Question: 'Couchbase' comes with a big DB of beers. The 2ms fetch time are impressive but I don't understand what the following map function actually does:
'''
function(doc, meta) {
switch(doc.type) {
case "brewery":
emit([meta.id]);
break;
case "beer":
if (doc.brewery_id) {
emit([doc.brewery_id, meta.id]);
}
break;
}
}
'''
I can't wrap my brain around it. Where is this 'meta' thing coming from?

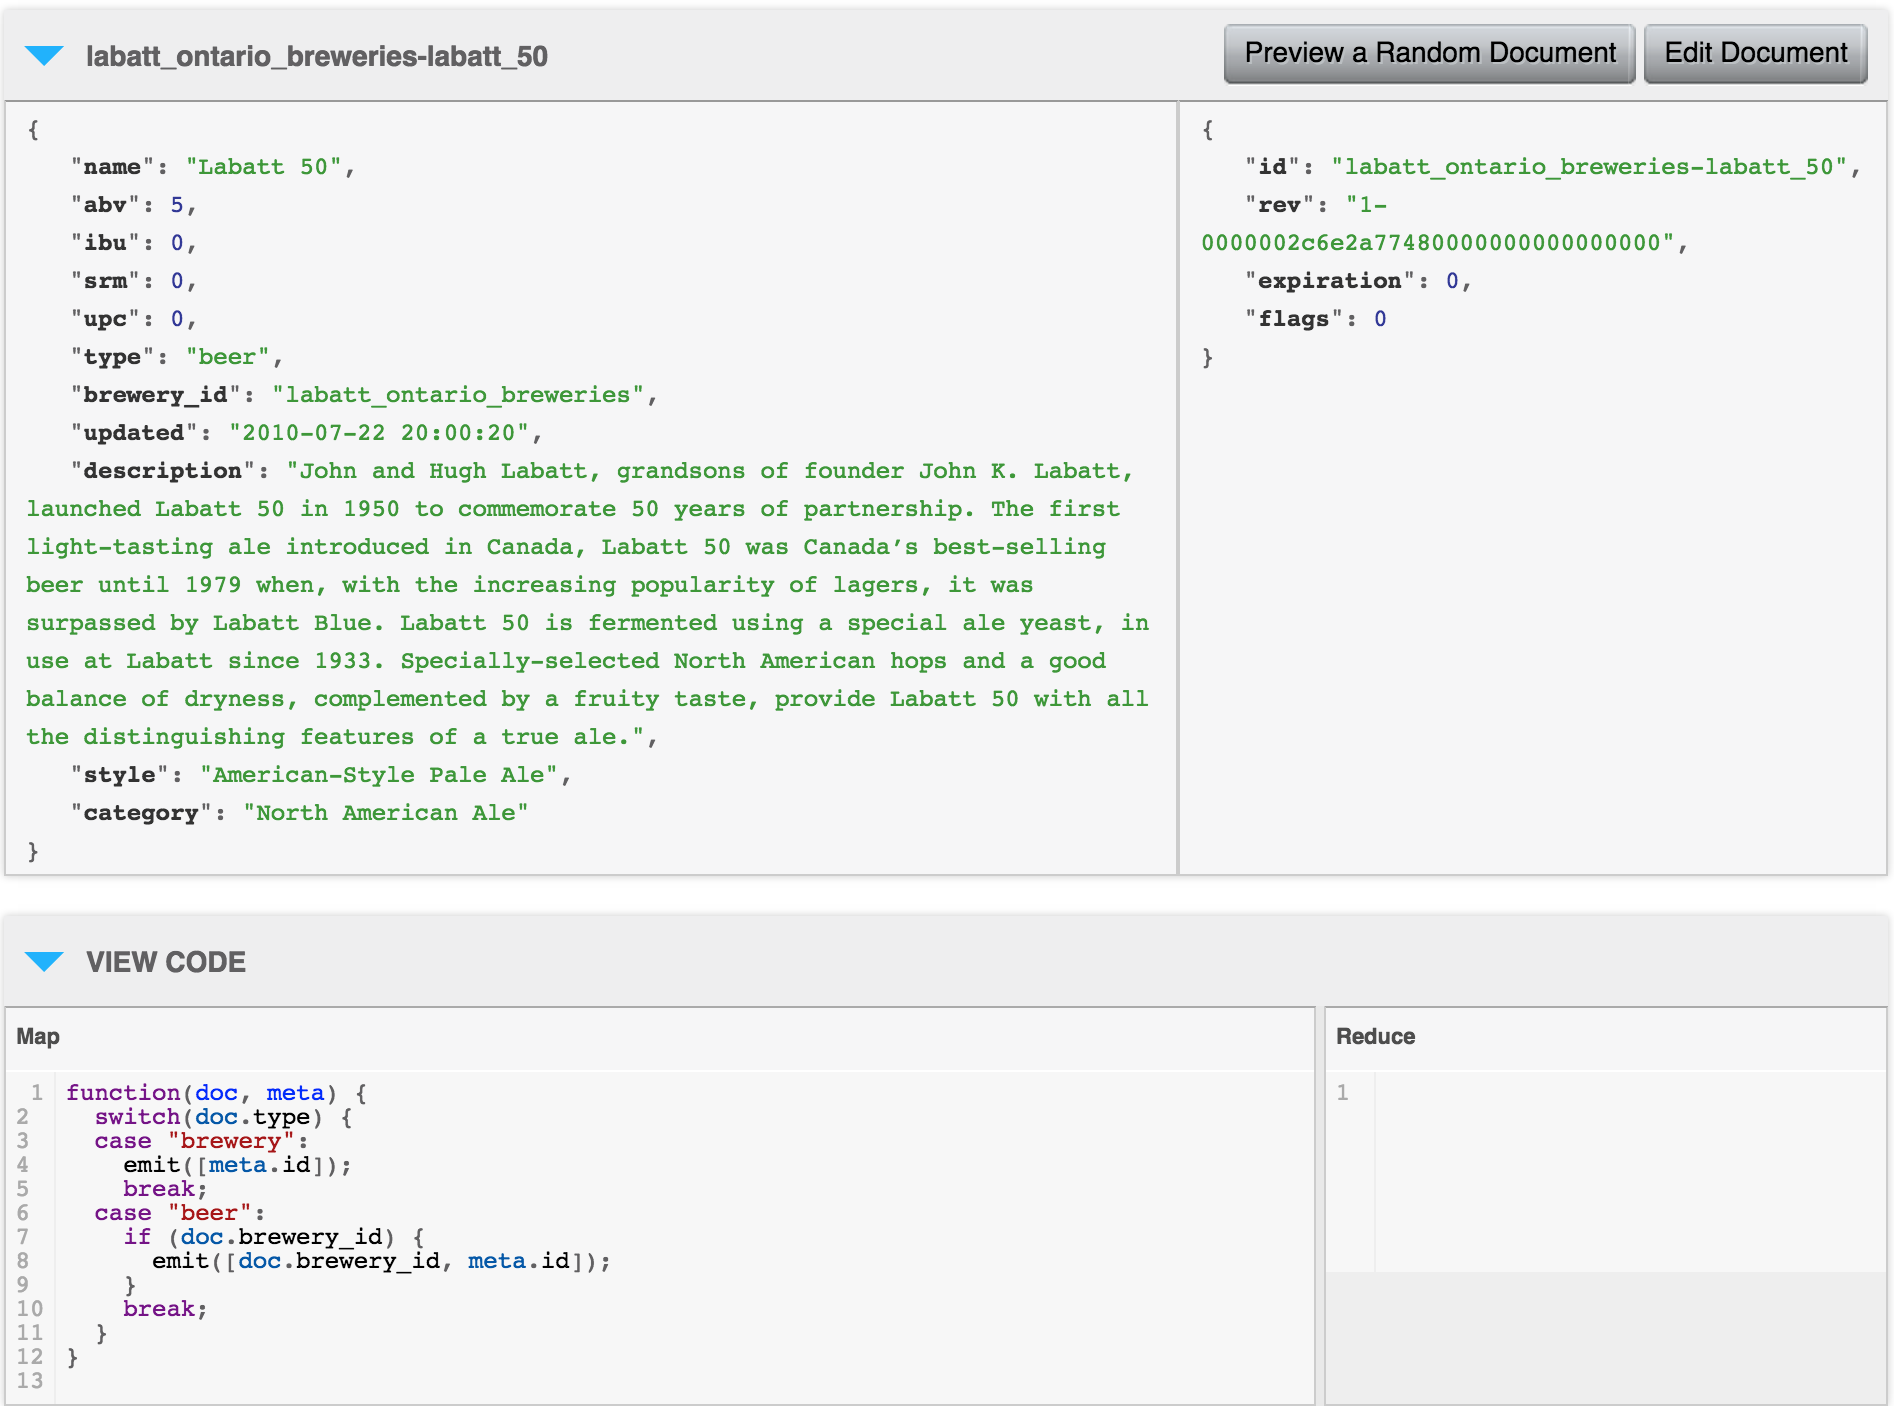
Answer: > I can't wrap my brain around it. Where is this meta thing coming from?
Metadata is supplemented by Couchbase server for every stored document (json or binary). In your view editor you can see meta data in the right pane of the "Preview a Random doc". For example in the screenshot from your question, meta.id will be "'labbat_ontario_breweries_labbat_50'" as seen on the right side.
meta.id is the actual key of the document and its always present for any returned doc including views (even if you are not including key value explicitly into the view output)
e.g. for example this view outputs only doc.name, but metadata still present with any returned row in that view. You can access meta.id element in the json result.
'''
function(doc, meta) {
emit(doc.name,null);
}
'''